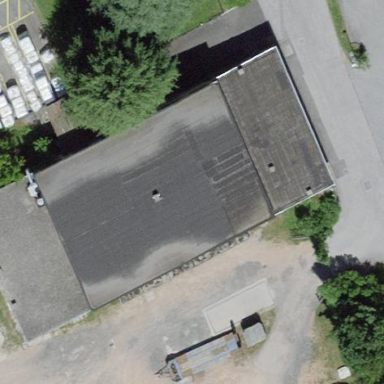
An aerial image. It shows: Industrial building.